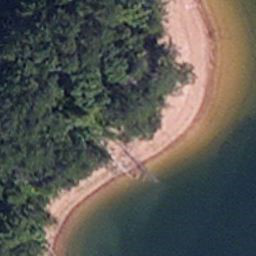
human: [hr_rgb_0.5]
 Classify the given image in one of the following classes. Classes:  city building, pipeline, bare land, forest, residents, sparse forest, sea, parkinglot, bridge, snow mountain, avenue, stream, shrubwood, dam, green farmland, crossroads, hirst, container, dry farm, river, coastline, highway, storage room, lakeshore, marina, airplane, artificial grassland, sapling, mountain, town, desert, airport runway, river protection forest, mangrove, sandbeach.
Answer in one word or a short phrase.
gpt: lakeshore